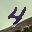
Label: 4